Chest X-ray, AP view. Patient: 18 years old, sex F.
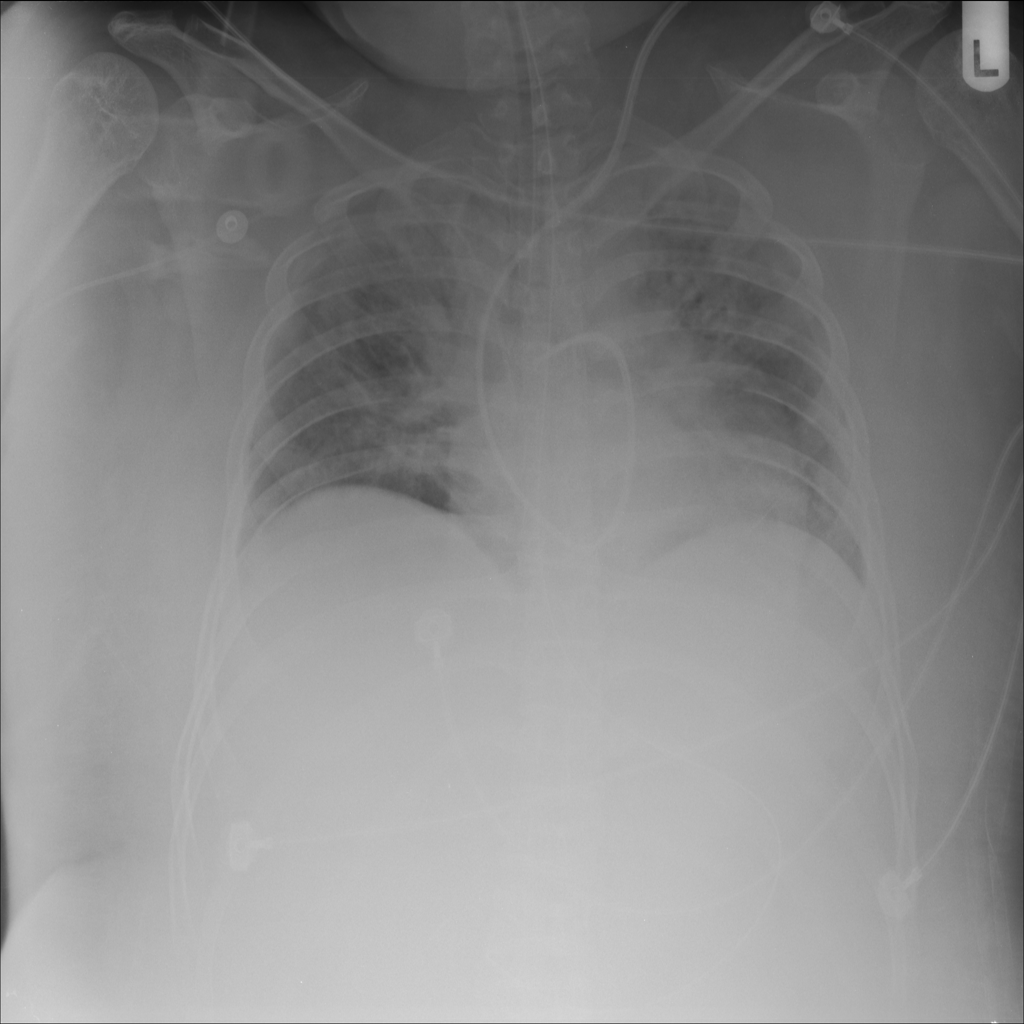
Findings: No Finding